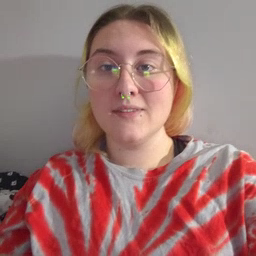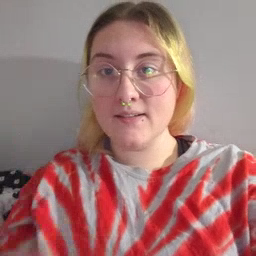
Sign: hesheit